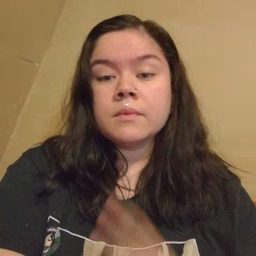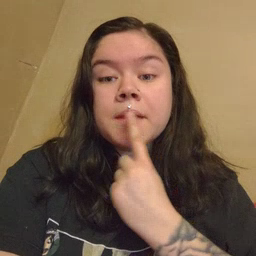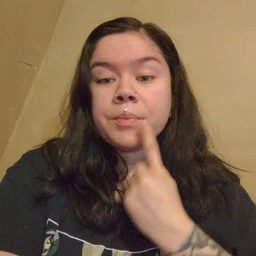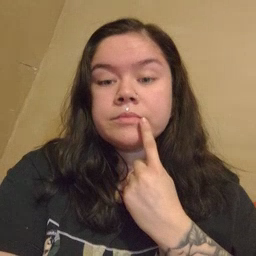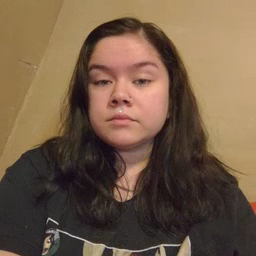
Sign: lips